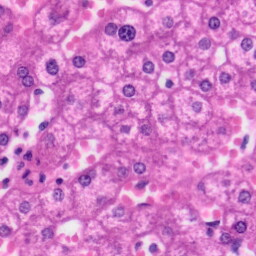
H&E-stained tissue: Liver